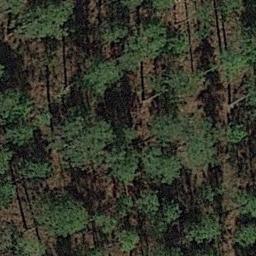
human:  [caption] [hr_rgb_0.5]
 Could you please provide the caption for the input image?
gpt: Many sparse green trees are in a forest .

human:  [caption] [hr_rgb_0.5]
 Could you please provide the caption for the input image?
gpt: The forest is on the bare land .

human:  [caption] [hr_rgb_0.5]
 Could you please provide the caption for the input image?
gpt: This is a dense forest .

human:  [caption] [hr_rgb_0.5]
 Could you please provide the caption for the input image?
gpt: The forest has some sparse green trees randomly arranged and the forest soil is deep yellow .

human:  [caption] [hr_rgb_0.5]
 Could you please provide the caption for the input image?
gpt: A sparse forest with some green trees .